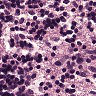
Metastatic tissue present: no